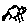
Label: cat